Question: A strange compling problem as below:

I have imported the Class "ViewController" correctly , Why I receive the error compiling message as shown in the pic? how to fix it? thanks!
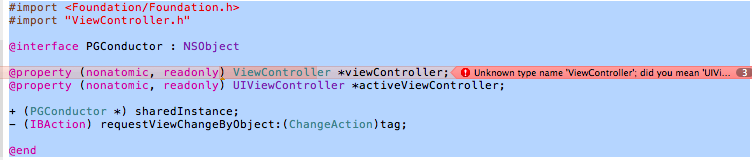
Answer: Try adding this instead of the import:
'''
@class ViewController
'''
Are you importing PGConductor in ViewControll.h also?
Might be a cycling behaivour with your imports.